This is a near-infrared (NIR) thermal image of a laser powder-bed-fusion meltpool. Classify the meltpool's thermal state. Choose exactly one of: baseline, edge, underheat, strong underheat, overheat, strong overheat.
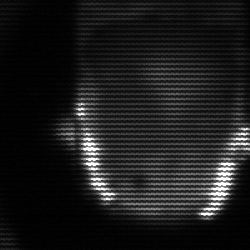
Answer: baseline